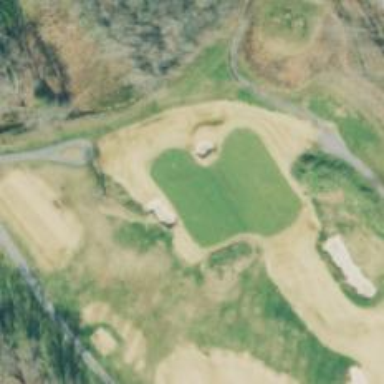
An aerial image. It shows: View of golf hole.